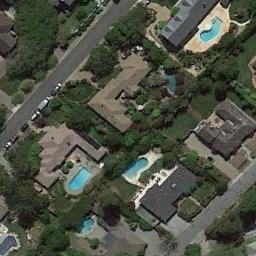
Label: residential